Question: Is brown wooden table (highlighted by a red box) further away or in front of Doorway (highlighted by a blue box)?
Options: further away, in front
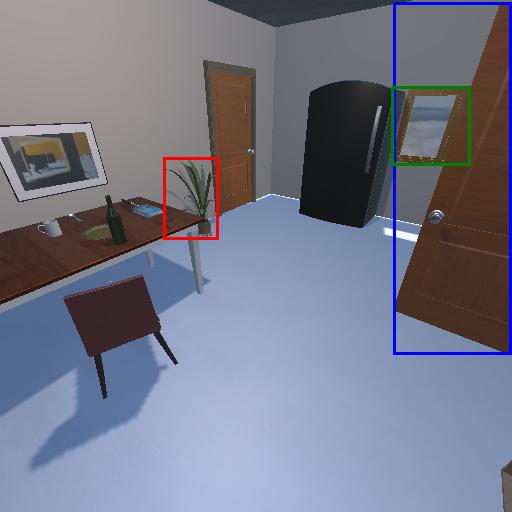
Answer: further away